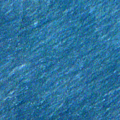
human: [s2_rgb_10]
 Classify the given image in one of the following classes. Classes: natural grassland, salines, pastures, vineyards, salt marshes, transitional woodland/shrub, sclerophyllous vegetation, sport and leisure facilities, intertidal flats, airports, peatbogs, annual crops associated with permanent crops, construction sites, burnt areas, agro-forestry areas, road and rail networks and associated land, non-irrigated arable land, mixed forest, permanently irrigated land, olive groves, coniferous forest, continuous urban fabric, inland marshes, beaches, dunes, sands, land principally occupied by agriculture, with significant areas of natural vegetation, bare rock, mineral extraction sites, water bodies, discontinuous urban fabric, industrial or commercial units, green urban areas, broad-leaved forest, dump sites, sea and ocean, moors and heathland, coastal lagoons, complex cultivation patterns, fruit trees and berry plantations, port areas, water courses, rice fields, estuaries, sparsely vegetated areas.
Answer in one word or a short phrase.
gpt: sea and ocean